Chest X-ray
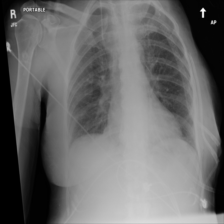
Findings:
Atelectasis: negative
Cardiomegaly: negative
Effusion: negative
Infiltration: negative
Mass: negative
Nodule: negative
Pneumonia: negative
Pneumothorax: negative
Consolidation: negative
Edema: negative
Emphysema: negative
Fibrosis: negative
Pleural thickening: negative
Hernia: negative